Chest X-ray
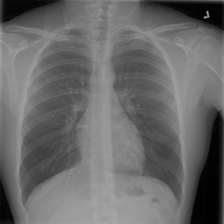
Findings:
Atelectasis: negative
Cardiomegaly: negative
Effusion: negative
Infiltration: negative
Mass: negative
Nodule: negative
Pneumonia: negative
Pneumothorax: negative
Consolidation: negative
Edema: negative
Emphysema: negative
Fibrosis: negative
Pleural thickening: negative
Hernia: negative